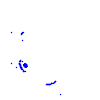
Particle: pion